Interaction volume radius: 5 \u00c5
Interaction volume height: 25 \u00c5
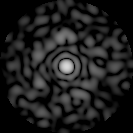
Disorder parameter: 0.849